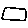
Label: square